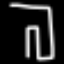
Label: pants